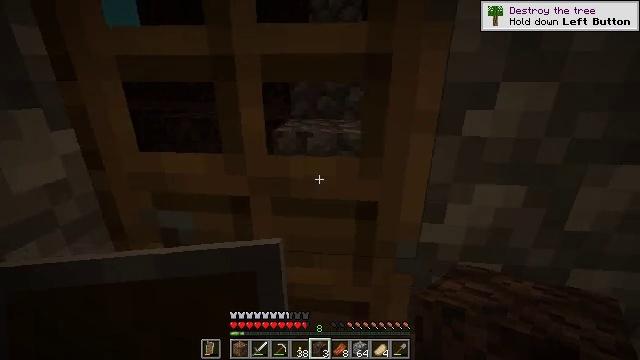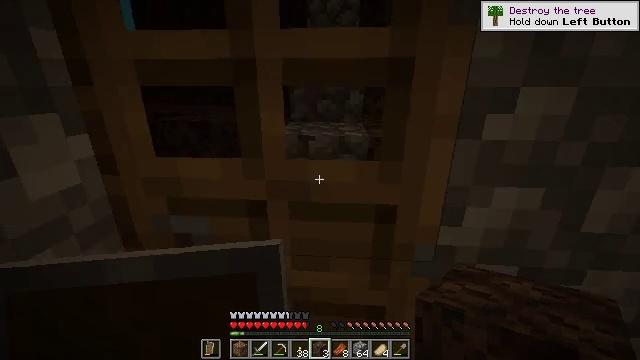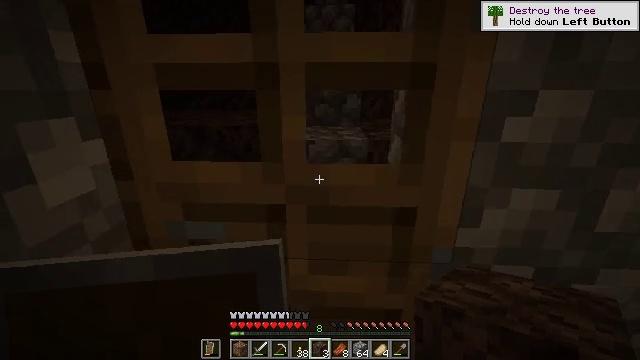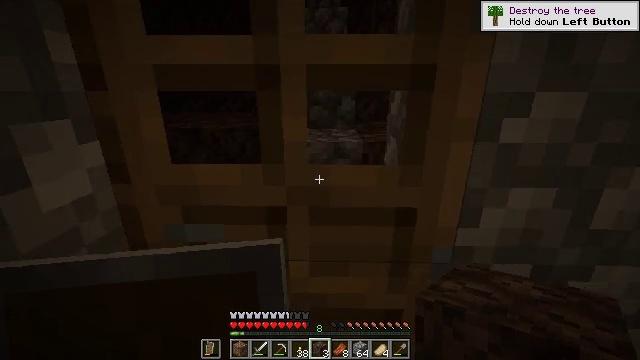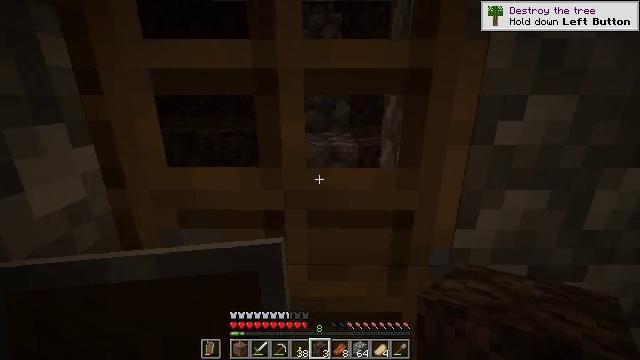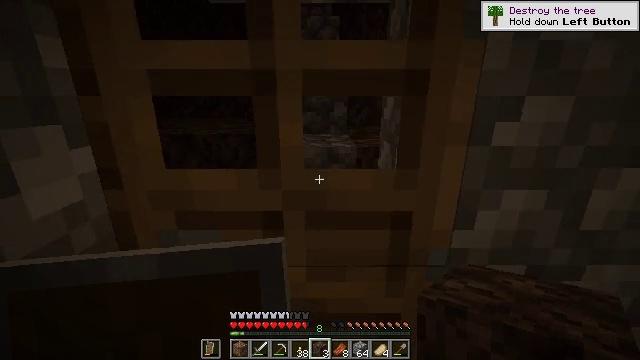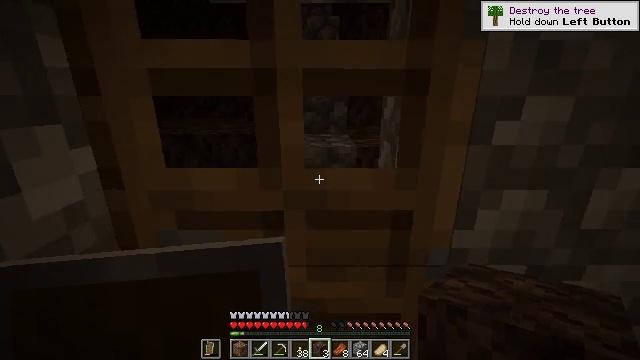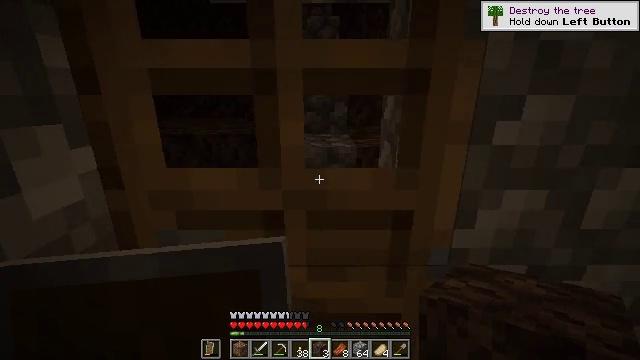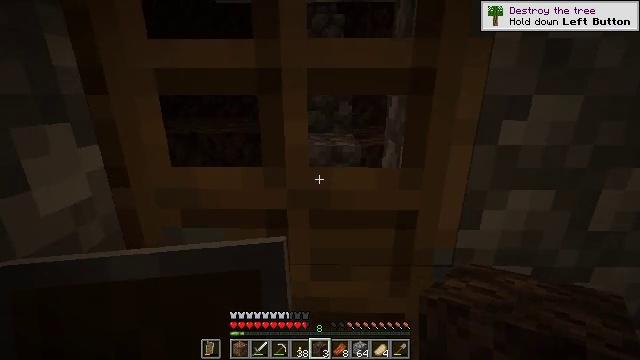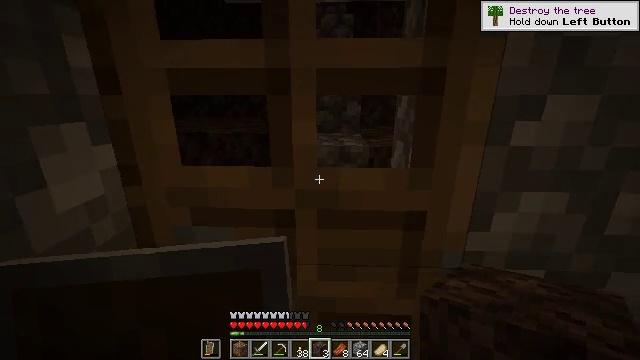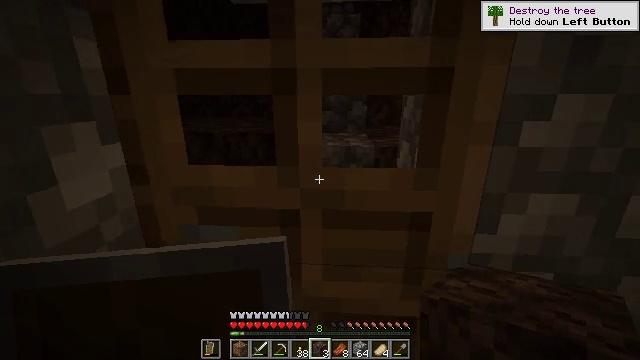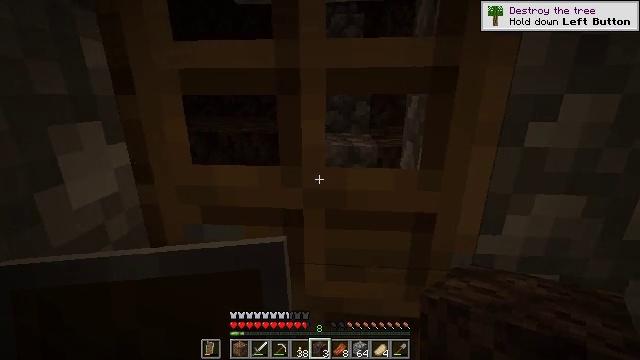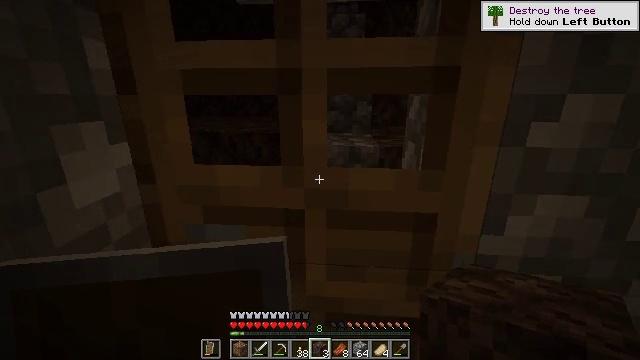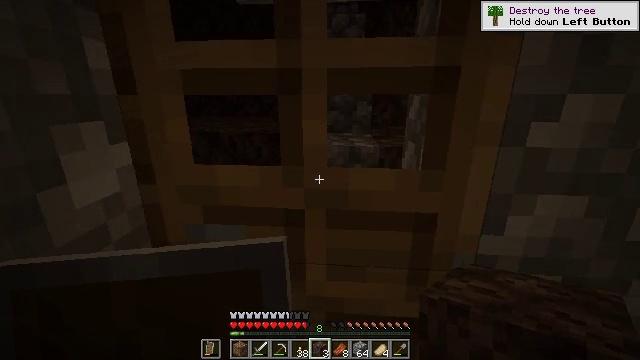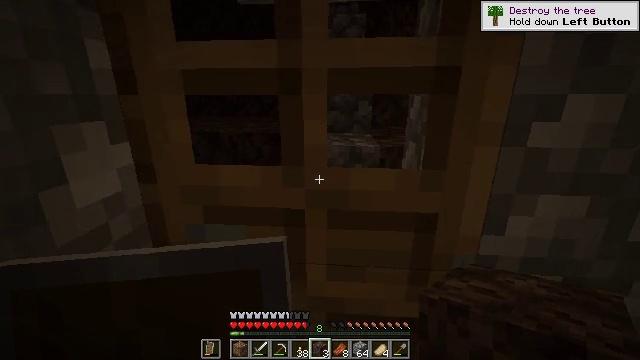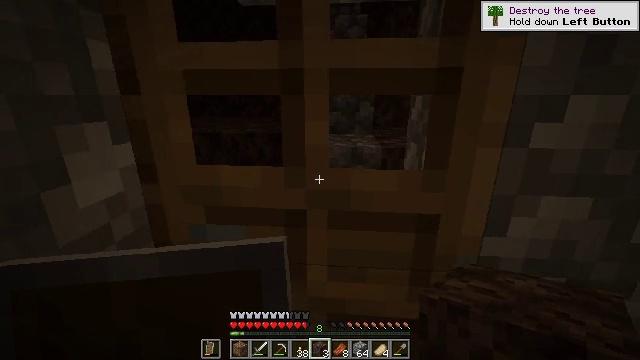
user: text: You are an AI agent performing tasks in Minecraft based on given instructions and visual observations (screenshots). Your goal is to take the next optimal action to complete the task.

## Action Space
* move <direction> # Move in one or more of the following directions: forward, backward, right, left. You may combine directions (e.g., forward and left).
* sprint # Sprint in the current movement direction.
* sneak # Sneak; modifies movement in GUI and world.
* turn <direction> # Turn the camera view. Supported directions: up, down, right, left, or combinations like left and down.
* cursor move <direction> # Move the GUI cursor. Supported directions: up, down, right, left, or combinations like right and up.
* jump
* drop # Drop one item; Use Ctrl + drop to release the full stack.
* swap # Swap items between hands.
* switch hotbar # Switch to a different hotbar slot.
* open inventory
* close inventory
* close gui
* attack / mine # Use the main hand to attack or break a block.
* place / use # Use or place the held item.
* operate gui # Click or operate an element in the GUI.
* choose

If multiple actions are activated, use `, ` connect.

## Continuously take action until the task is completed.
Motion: motion action
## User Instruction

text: Gather soul sand from the Nether.
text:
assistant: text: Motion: move left, turn right
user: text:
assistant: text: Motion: turn right
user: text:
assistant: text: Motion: turn right
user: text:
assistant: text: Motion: turn right
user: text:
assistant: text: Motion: no_op
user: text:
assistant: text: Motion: no_op
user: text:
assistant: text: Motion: no_op
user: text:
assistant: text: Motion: no_op
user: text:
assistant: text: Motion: turn left
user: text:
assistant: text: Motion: turn left
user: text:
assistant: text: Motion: no_op
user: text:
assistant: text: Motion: no_op
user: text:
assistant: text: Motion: no_op
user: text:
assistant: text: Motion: no_op
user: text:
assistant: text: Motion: no_op
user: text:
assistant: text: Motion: no_op
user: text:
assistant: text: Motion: no_op
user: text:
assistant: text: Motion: no_op
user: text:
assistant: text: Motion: no_op
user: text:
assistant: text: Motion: no_op
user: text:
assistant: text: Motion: use / place
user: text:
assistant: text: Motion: use / place
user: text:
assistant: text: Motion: no_op
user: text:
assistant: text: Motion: no_op
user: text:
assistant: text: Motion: no_op
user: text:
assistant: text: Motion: no_op
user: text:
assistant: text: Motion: no_op
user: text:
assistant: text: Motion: no_op
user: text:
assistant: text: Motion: no_op
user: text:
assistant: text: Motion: no_op